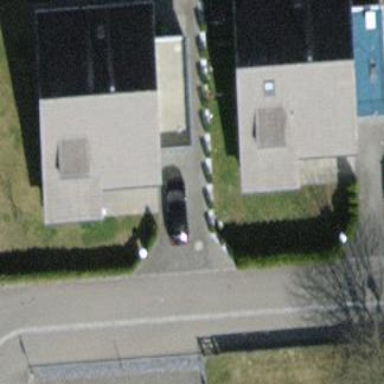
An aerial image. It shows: Detached building with gabled tile roof.